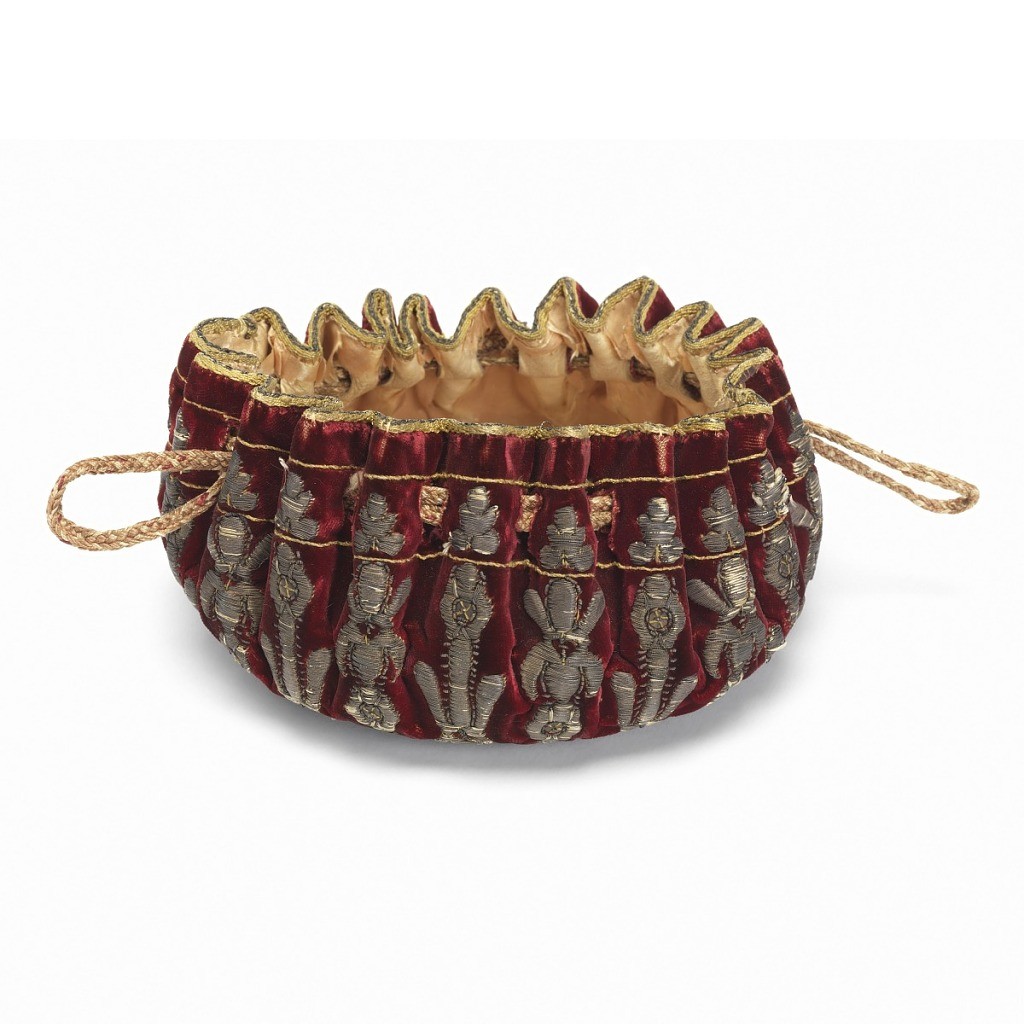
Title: Gaming purse
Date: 17th century
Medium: silk, metallic yarns Technique: embroidered in metallic yarns on supplementary warp pile (velvet), satin lining Label: silk velvet embroidered with metallic yarns, silk satin lining
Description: Purse of red velvet embroidered in silver metal yarns in a design of conventionalized floral forms radiating from center bottom. With a cream-colored silk satin lining and silk drawstring.